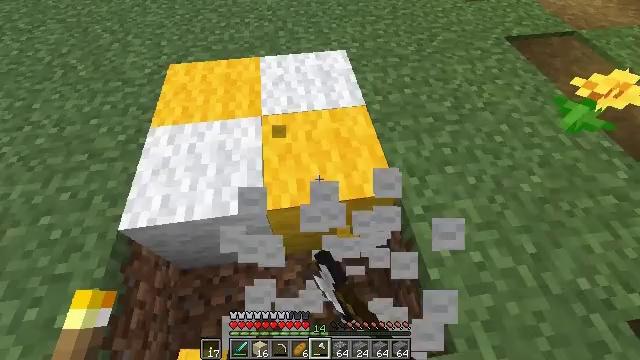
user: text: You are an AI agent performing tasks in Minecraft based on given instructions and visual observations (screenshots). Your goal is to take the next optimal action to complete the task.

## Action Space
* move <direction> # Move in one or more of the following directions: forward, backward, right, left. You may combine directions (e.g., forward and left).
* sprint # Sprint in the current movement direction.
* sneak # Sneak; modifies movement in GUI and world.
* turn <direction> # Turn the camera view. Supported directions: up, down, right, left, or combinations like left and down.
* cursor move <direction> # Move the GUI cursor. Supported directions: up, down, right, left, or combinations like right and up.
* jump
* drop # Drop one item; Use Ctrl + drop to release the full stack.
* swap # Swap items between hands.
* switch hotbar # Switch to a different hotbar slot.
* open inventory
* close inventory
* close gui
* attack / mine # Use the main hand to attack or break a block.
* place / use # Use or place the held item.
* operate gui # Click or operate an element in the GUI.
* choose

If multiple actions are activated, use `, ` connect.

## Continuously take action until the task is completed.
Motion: motion action
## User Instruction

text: Retrieve white wool from a structure.
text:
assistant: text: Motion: attack / mine